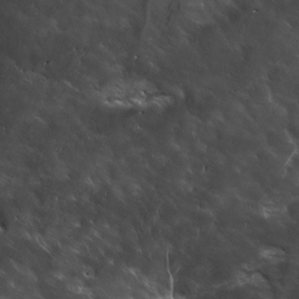
Label: non_frost